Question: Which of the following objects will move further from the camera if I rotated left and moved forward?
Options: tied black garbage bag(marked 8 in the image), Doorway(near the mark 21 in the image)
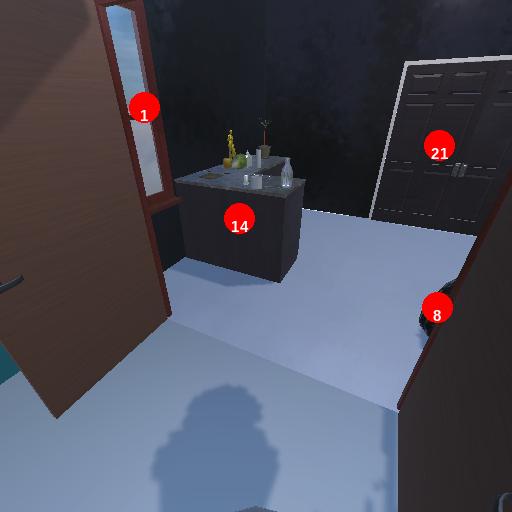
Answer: tied black garbage bag(marked 8 in the image)